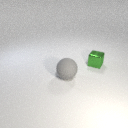
large gray rubber sphere in front of small green metal cube